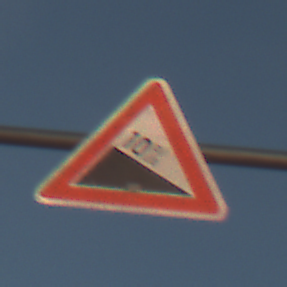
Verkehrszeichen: Gefaelle10
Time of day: SunriseSunset
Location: Outdoor (Nature)
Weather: PartlyCloudy
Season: NotSpecified
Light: Natural